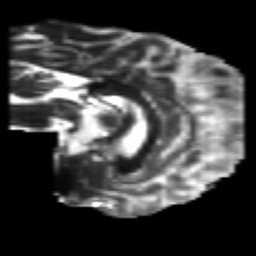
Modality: T2w
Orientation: sagittal
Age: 36
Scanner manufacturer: philips
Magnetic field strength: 3 T
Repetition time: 7.766 s
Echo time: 0.1224 s